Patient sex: M
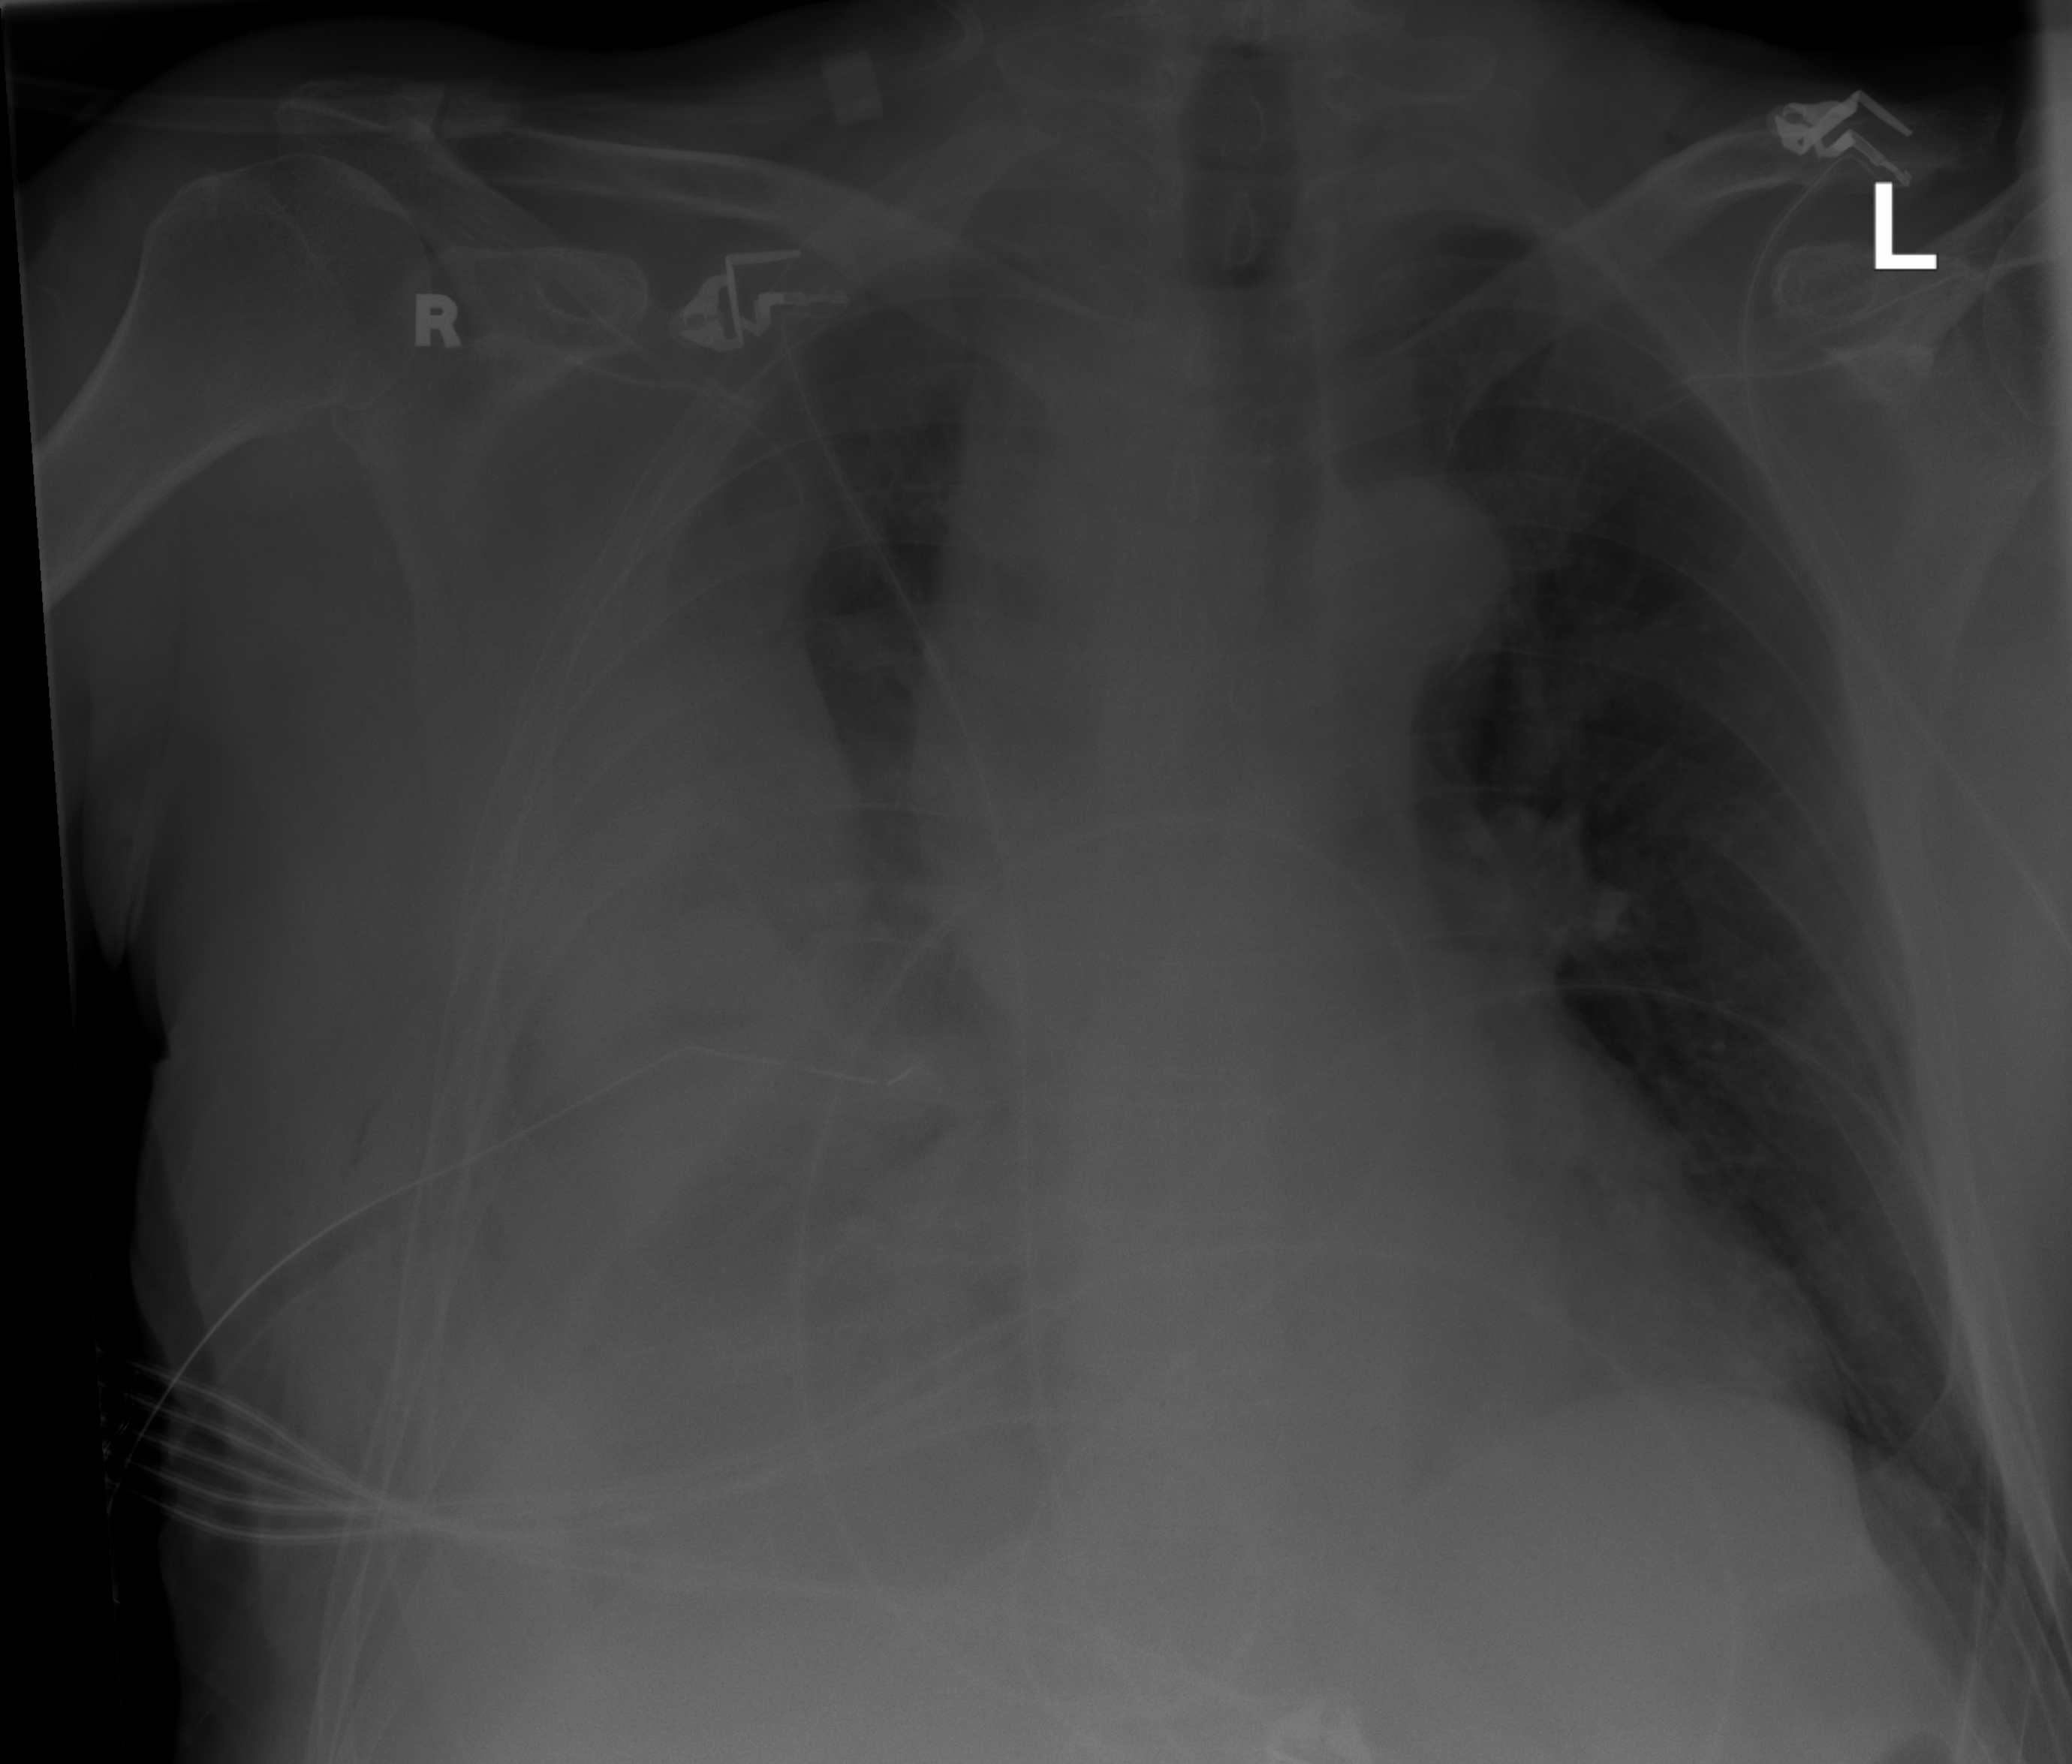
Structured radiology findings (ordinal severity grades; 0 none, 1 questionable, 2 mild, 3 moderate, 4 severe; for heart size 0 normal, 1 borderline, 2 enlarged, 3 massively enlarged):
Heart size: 0
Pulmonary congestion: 0
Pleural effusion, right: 3
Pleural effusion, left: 0
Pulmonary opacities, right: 0
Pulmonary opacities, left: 0
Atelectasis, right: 3
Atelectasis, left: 0